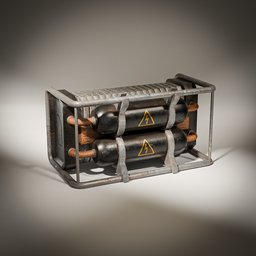
Label: mechanical